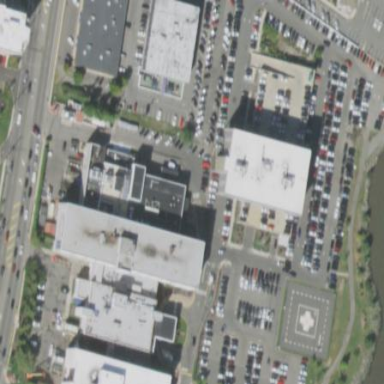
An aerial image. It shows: Healthcare facility identified as hospital.